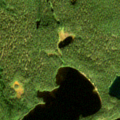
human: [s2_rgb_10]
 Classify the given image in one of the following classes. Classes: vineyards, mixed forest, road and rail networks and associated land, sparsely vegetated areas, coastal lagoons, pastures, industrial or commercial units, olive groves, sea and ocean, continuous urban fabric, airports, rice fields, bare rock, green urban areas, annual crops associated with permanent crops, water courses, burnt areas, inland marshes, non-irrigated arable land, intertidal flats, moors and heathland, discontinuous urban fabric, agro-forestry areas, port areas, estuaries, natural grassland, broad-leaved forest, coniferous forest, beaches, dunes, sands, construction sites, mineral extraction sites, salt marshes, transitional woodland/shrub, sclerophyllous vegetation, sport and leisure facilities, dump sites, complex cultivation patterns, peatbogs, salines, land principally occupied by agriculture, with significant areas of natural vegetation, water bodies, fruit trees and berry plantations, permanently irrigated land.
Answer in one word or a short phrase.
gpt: coniferous forest, water bodies